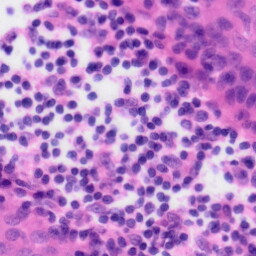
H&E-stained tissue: Tonsil